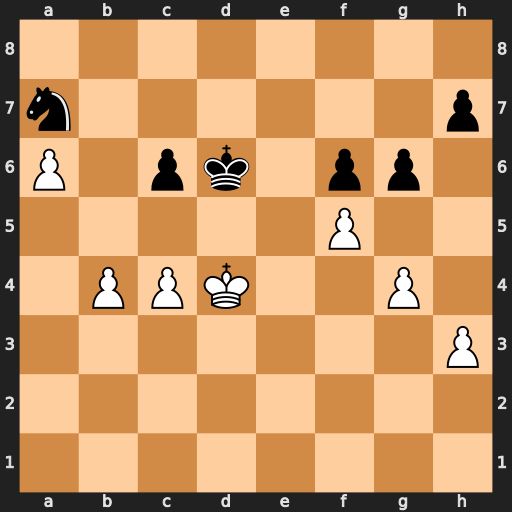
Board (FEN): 8/n6p/P1pk1pp1/5P2/1PPK2P1/7P/8/8
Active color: w
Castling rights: -
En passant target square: -
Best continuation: fxg6 hxg6 h4 c5+ bxc5+